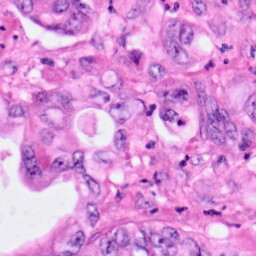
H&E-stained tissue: Pancreatic